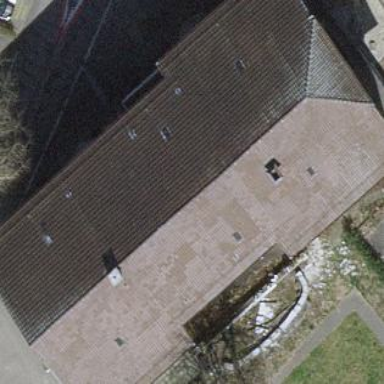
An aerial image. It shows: Half-hipped roof building.